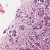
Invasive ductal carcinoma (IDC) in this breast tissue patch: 1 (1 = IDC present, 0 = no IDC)